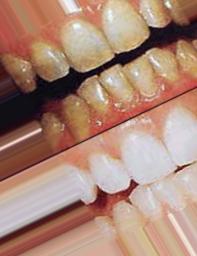
Condition: Tooth Discoloration